Question: I'm running into the problem of affine transformed quads in a mesh and therefore wrong texture coordinate interpolations. I believe that in the fixed function pipeline you could just set the folloing glHint:
'''
glHint(GL_PERSPECTIVE_CORRECTION_HINT, GL_NICEST);
'''
But looking at the doc this seems to be deprecated.
Additionally does this mean that if I want to load a mesh that only specifies 2D texture coordinates I need to manually detect quads and correct for this?
The image below displays my problem on a torus made out of 4 slices.

I also tried to use interpolation qualifiers in my shaders as suggested by Nicol Bolas <URL>.
Although I believe smooth is the default setting anyway. This had no effect on my output.
The question on how to do perspective correct texture mapping has come up multiple times here on SO. But I'm asking if there is no easier solution. My personal conclusion on why the fixed function pipeline was able to do this for you is because of GL_QUADS. And I have the feeling that specifying 4D texture coordinats is the only solution in the core profile.
Here are some links on the topic that explain how the 4D coordinates work:
<URL>
<URL>
<URL>
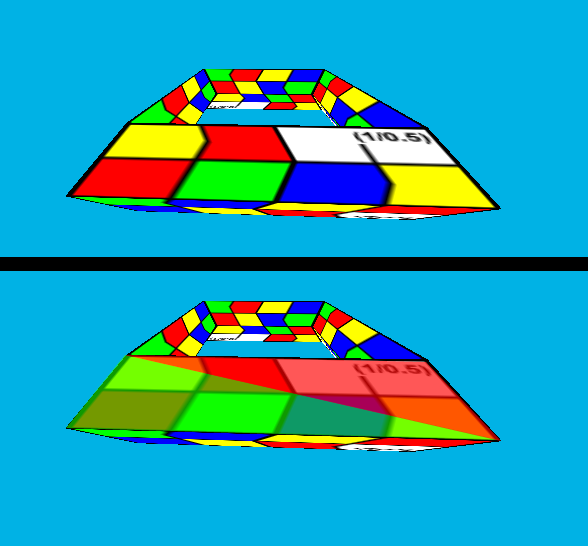
Answer: I was misinformed about what 'glHint(GL_PERSPECTIVE_CORRECTION_HINT, GL_NICEST);' was used for in the fixed function pipeline. I was told that this hint should prevent the error that we're seeing above. I've since tested it myself in the fixed function pipeline and it turns out that the hint just controls the perspective correctness of the vertex transformations.
So to fix the problem above, there isn't any solution other than providing projective texture coordinates, which is the solution that most of the other SO questions I've linked to talk about.
I posted the same question to reddit and have recieved a satisfying explenation, source: <URL>